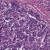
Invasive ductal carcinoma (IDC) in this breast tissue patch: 1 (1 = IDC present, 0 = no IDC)